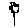
Label: flower